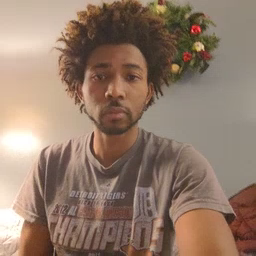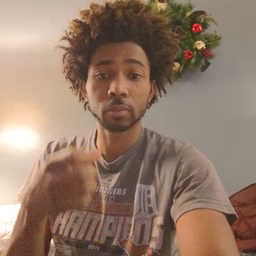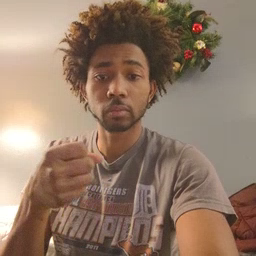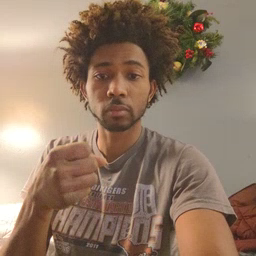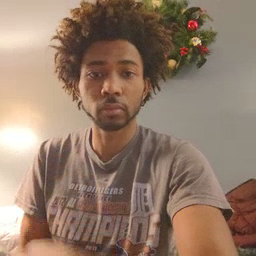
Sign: milk